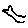
Label: bird